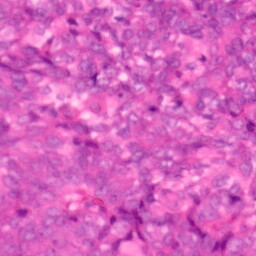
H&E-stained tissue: Colon